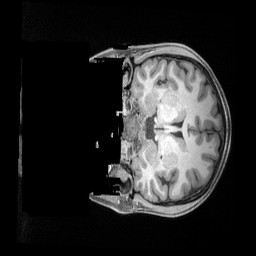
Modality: T1w
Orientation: coronal
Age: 22
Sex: female
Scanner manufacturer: siemens
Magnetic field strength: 3 T
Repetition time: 2.4 s
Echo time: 0.00228 s